Question:
Every time this 'Dropdown' is showing first Item
'''
ComboBox cb;
List<string> namesCollection=new List<string>();
namesCollection.Add("---- Select ----");
namesCollection.Add("ABC1");
namesCollection.Add("ABC2");
namesCollection.Add("ABC3");
namesCollection.Add("ABC4");
foreach(string pname in namesCollection)
cb.Items.Add(pname);
'''
Does anyone have solution for this ?
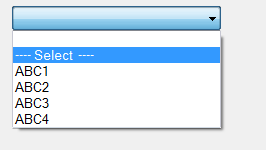
Answer: You appear to be defining the ComboBox right there in your code, so I'll assume it's actually displayed somewhere in your form / window.
It's normal for the ComboBox to display a blank line initially.
Specify the item you want to display, immediately after populating the ComboBox with data:
'''
cb.SelectedIndex = 0;
'''